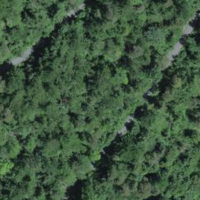
EUNIS habitat code: 41
Species observed at this site:
Cirsium vulgare